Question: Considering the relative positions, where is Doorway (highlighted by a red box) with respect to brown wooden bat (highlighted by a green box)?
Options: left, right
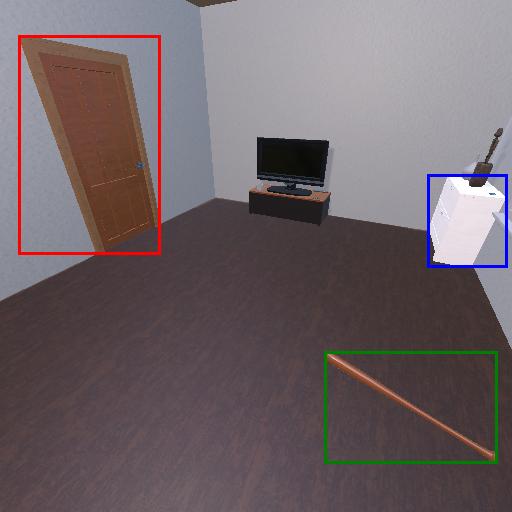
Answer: left